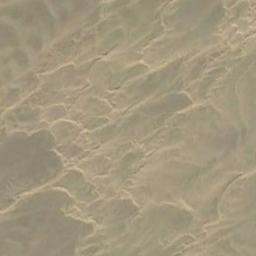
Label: desert